Fundus camera: zeiss
Shooting center: fovea
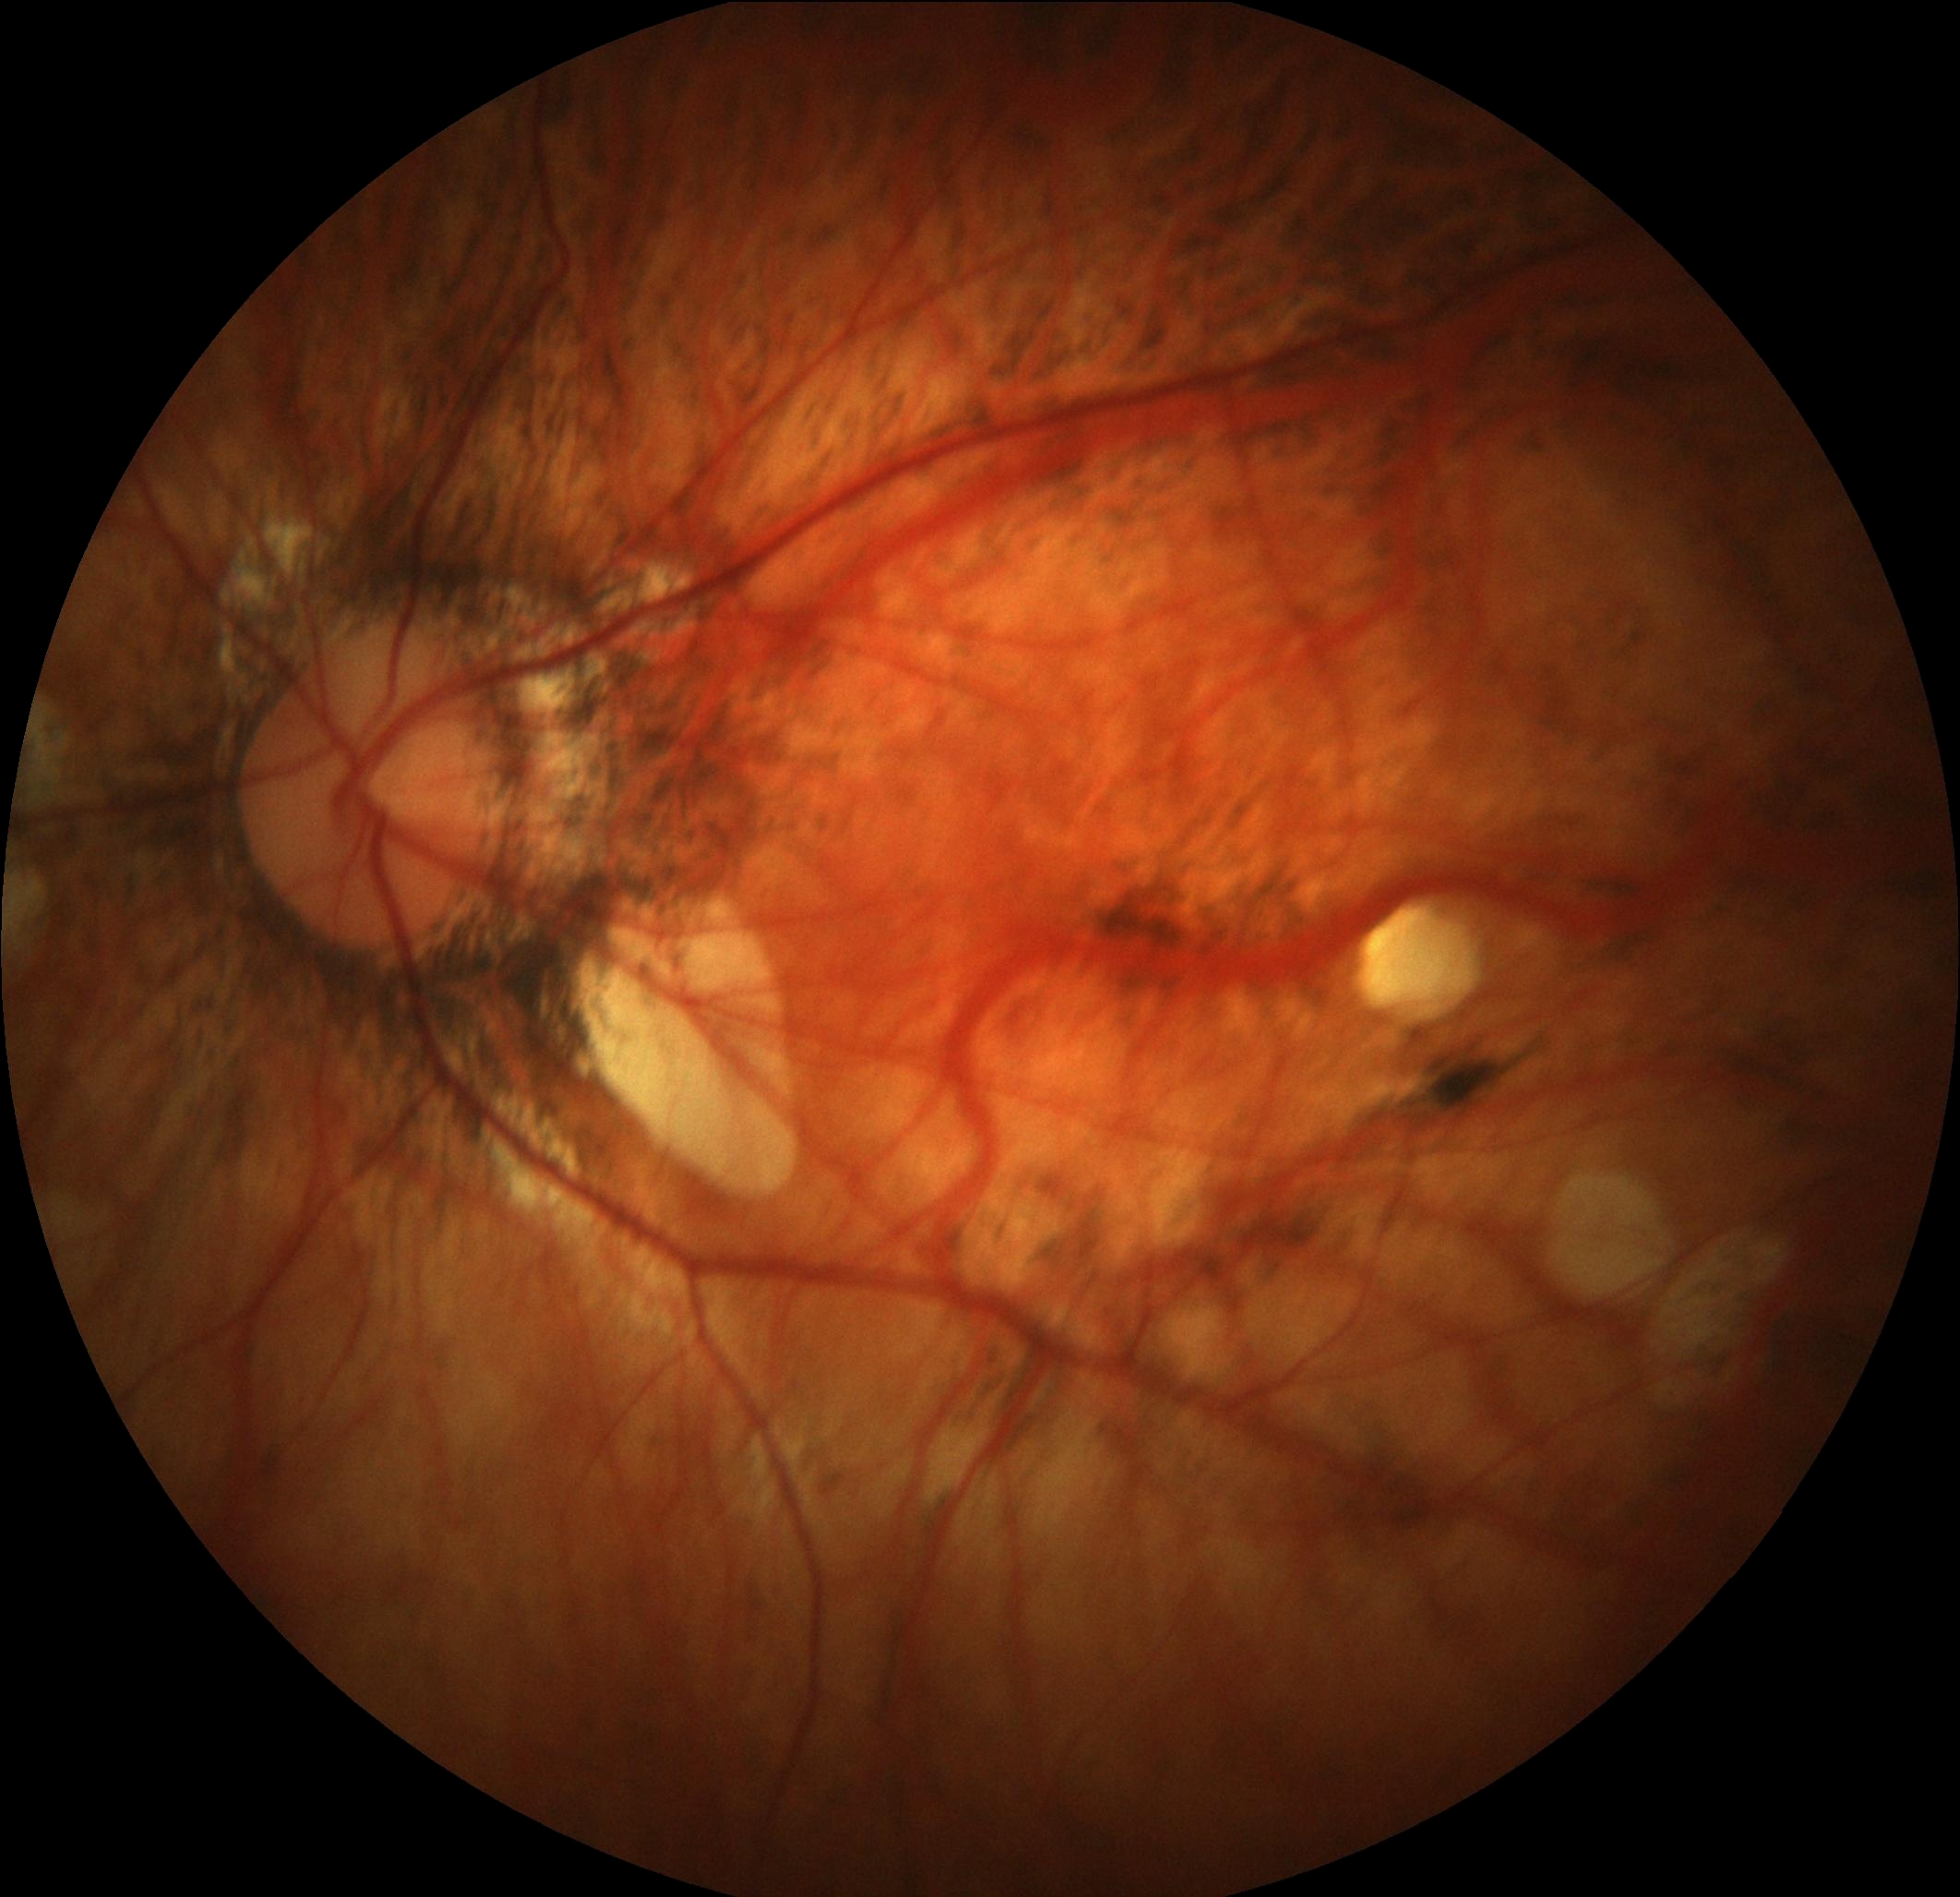
Pathologic myopia: yes
Patchy retinal atrophy: present
Retinal detachment: absent